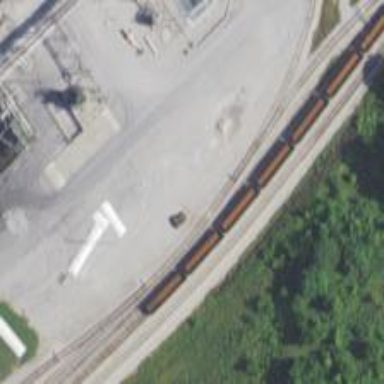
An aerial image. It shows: Railway spur service.